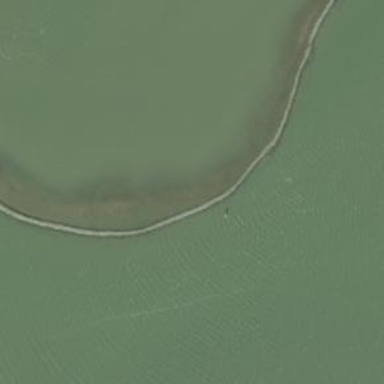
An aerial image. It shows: Breakwater structure.